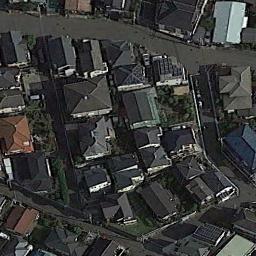
Label: residential